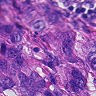
Metastatic tissue present: yes